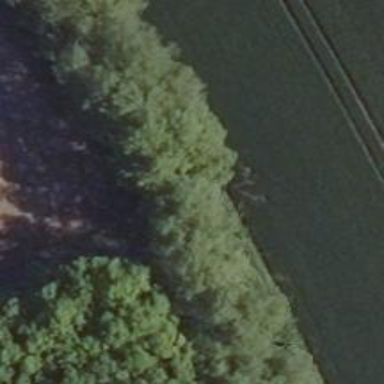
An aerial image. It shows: Row of trees in natural setting.